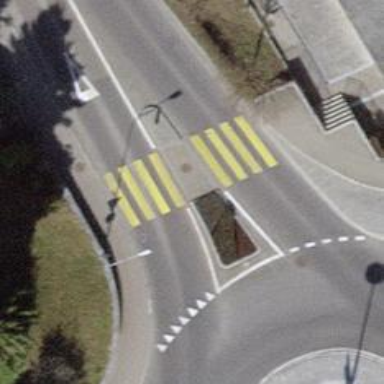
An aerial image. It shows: Marked crossing with zebra stripes on the road.